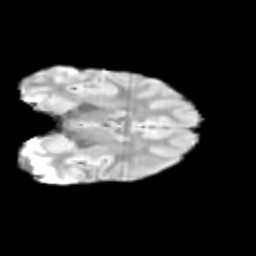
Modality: T2w
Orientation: coronal
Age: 10
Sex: female
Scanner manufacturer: siemens
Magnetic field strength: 3 T
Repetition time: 3.8 s
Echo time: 0.07 s